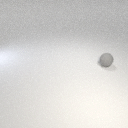
small gray rubber sphere